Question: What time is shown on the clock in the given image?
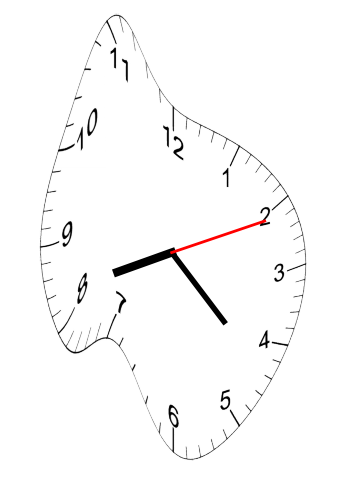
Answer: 08:22:11